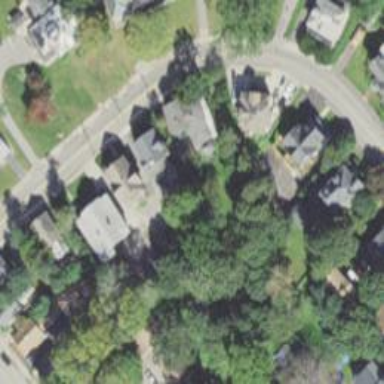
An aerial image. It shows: Residential driveway used as service road.